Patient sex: F
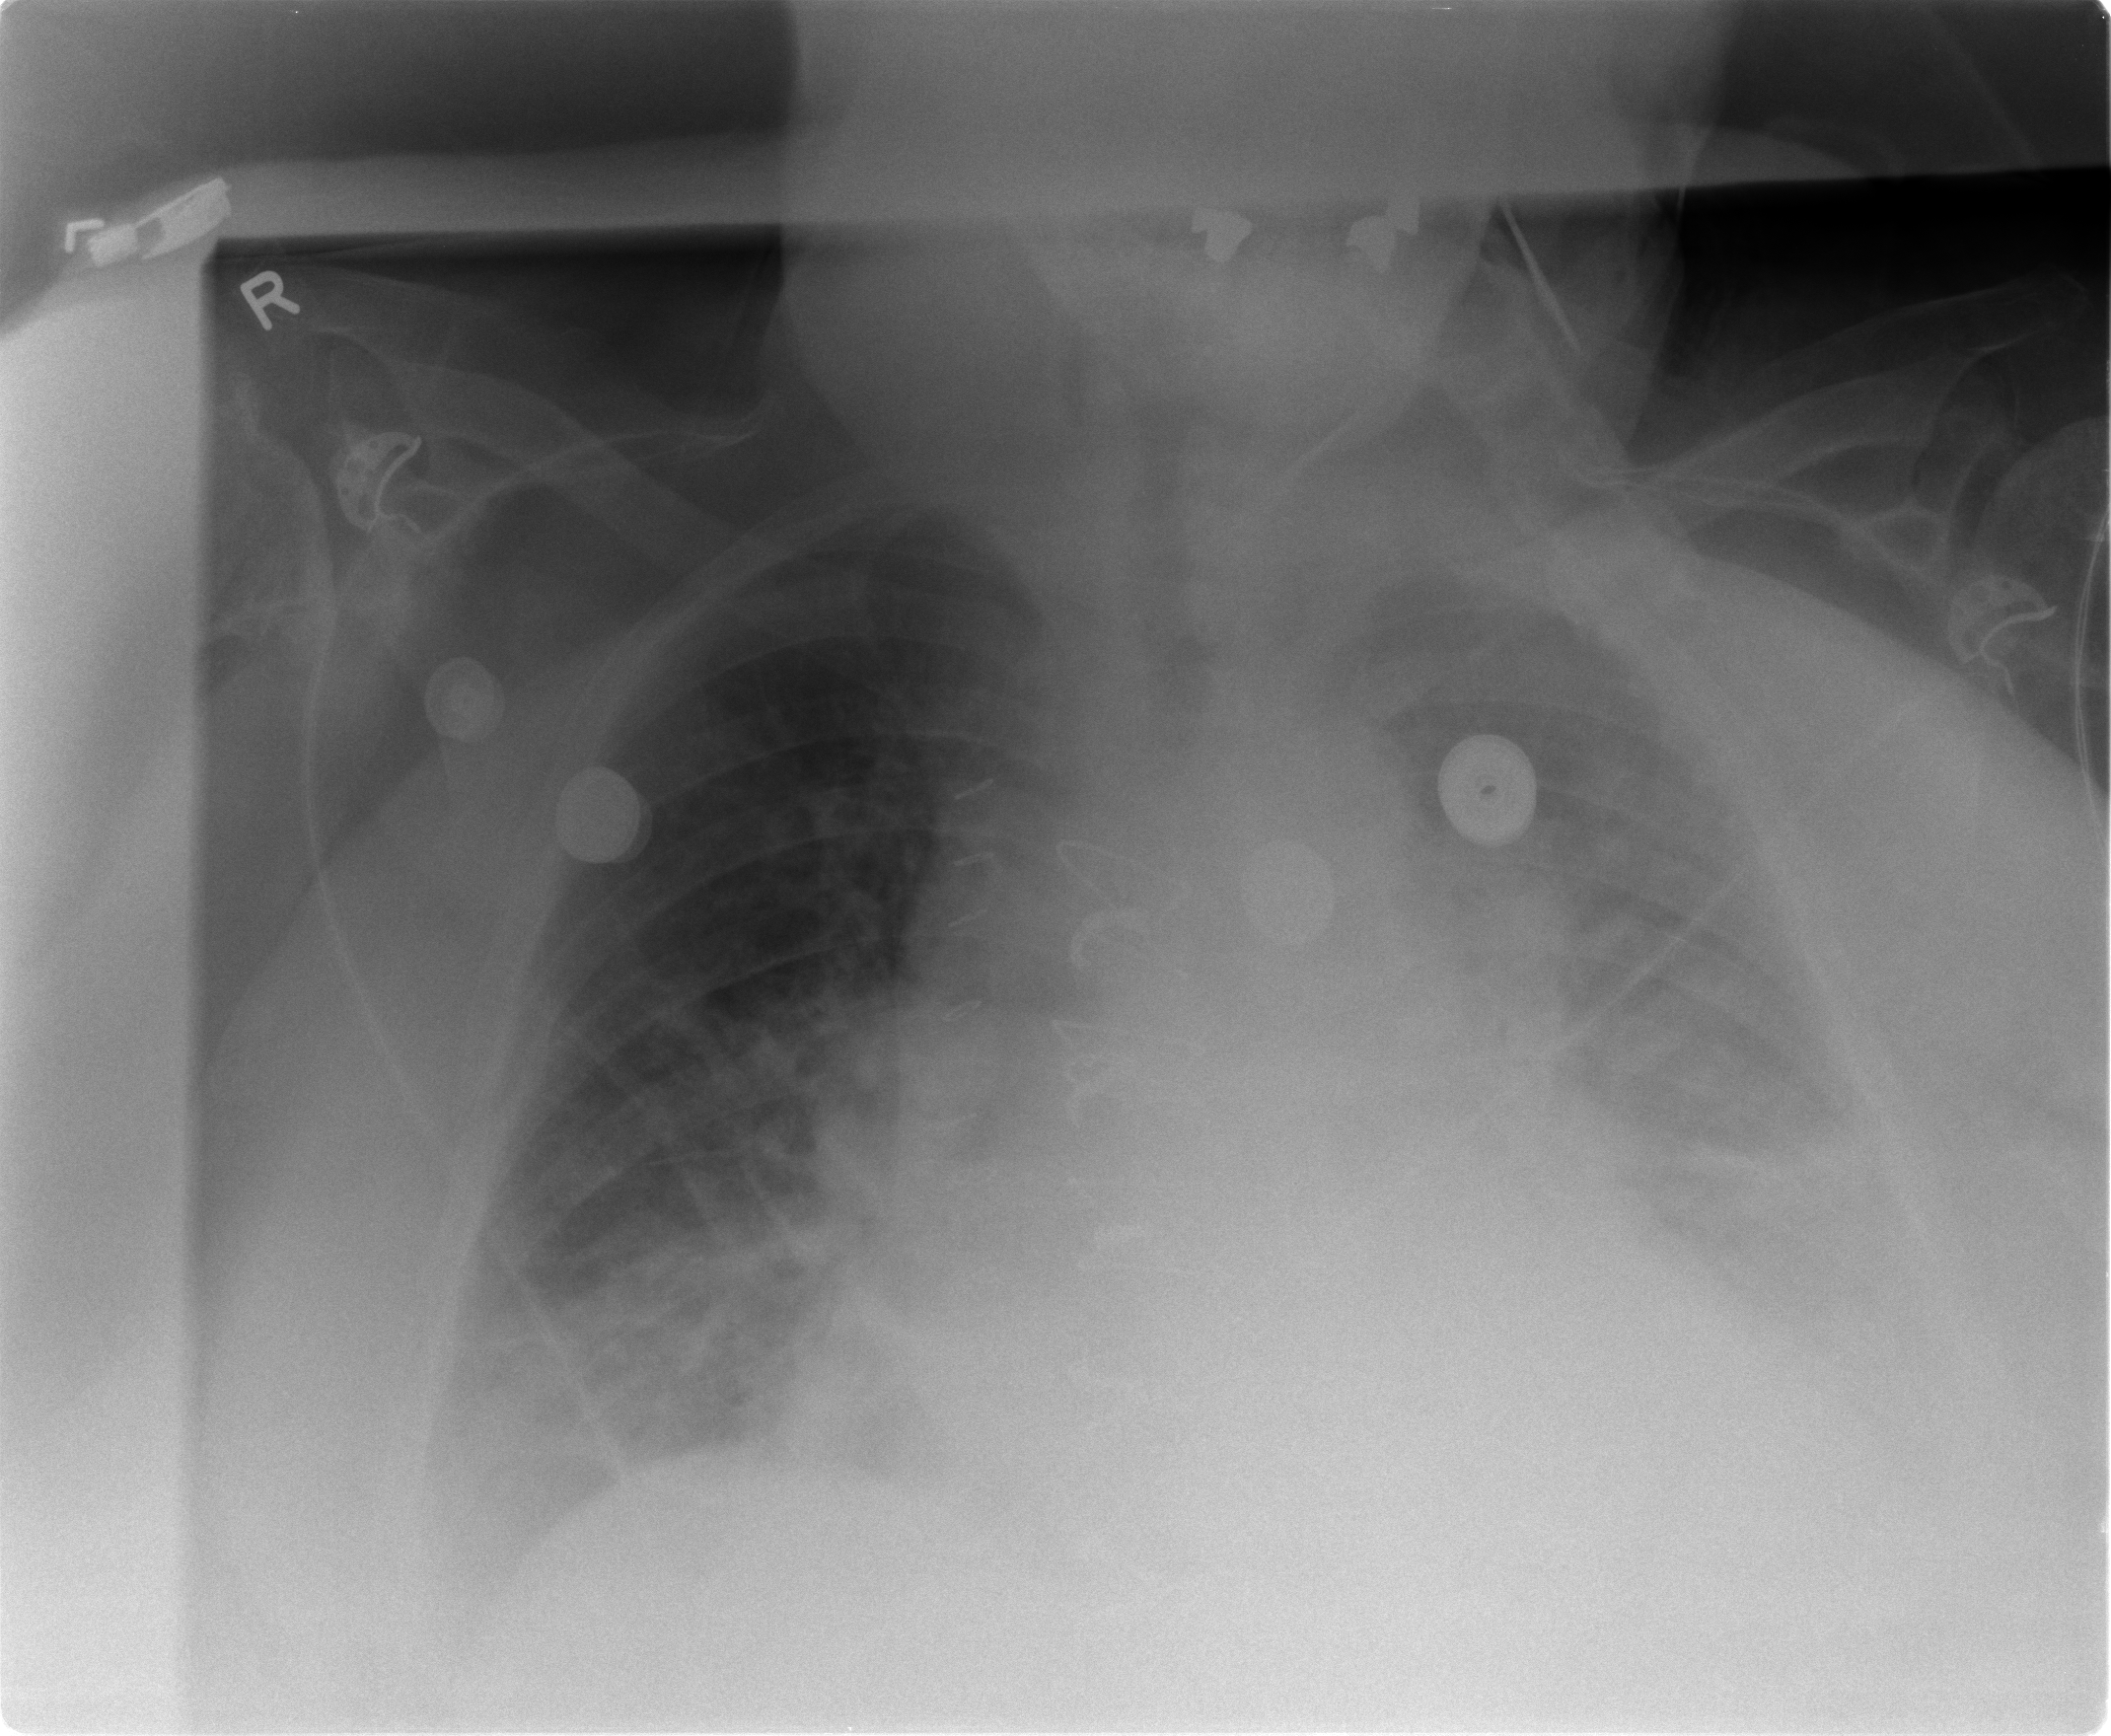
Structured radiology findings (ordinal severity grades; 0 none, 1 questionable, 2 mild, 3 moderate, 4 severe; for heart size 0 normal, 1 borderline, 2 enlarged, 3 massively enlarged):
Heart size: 2
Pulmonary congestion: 2
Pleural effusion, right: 0
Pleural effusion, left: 2
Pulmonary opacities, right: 0
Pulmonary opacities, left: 2
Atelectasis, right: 2
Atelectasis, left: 3